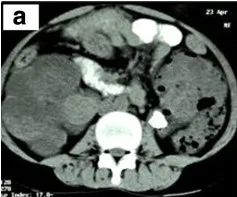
(a) Noncontrast computed tomography (NCCT) scan of the abdomen at presentation.
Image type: radiology (ct)